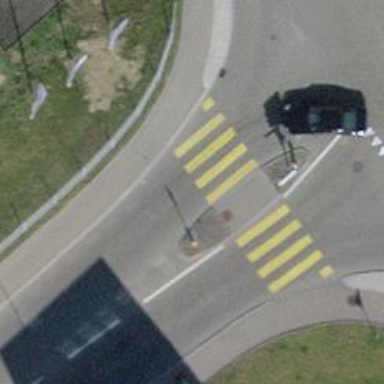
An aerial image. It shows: Uncontrolled zebra crossing with pedestrian island.